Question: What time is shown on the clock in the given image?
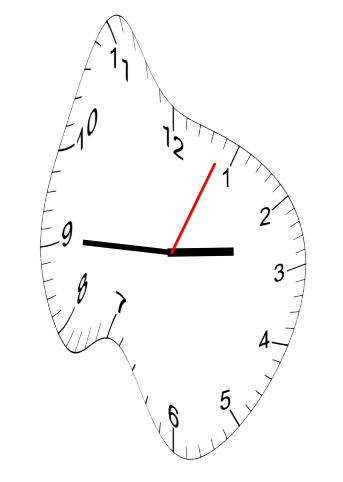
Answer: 02:45:04